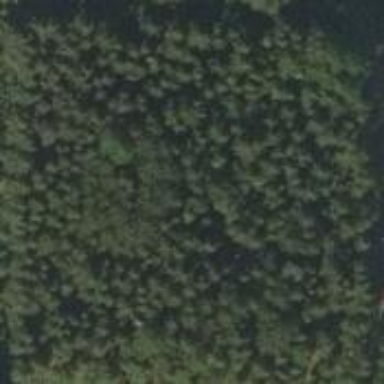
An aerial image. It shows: Woodland with evergreen needle-leaved trees.